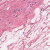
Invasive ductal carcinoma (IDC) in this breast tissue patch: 0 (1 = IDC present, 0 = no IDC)